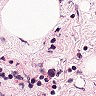
Metastatic tissue present: no